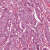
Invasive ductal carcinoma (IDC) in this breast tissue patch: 1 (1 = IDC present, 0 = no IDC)